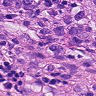
Metastatic tissue present: yes